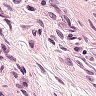
Metastatic tissue present: no